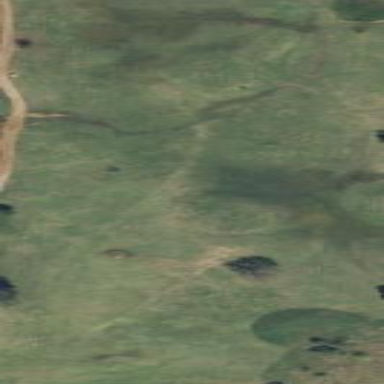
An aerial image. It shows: Driving range for golf on grass.